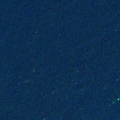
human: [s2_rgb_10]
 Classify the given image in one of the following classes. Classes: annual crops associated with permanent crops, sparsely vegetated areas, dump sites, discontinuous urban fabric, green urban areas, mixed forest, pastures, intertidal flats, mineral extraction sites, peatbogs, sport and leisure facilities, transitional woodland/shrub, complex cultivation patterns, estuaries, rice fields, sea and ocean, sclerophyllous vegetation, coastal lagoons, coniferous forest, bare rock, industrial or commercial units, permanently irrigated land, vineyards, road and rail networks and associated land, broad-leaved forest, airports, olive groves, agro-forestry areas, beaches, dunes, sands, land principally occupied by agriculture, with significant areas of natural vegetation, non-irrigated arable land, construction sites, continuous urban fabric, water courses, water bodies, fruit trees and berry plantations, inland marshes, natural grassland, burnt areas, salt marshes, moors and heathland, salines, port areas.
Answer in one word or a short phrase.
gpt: sea and ocean